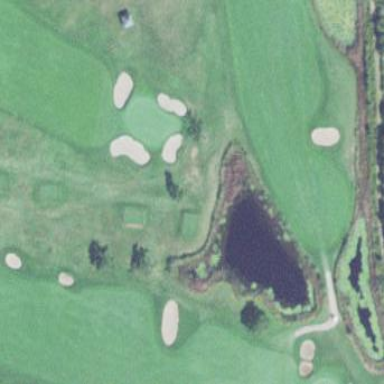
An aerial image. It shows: Scenic view of water hazard on golf course. The natural water feature adds beauty to the landscape.